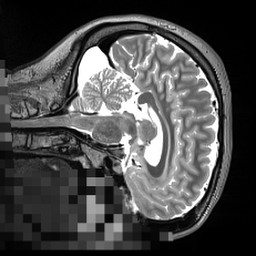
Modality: T2w
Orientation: sagittal
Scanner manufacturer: siemens
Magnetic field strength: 3 T
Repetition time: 3.2 s
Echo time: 0.564 s